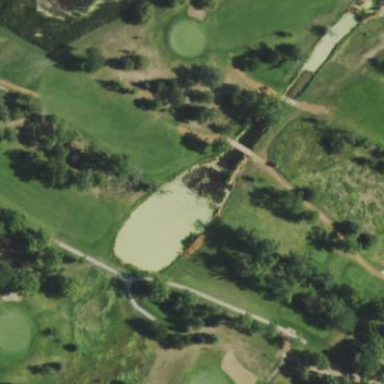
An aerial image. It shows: Picturesque scene of golf course with lateral water hazard.